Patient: sex M, age 68
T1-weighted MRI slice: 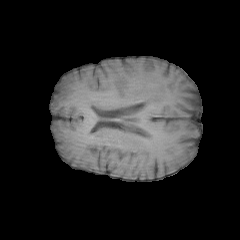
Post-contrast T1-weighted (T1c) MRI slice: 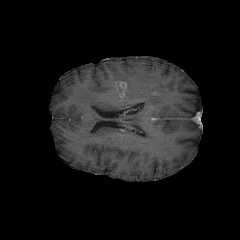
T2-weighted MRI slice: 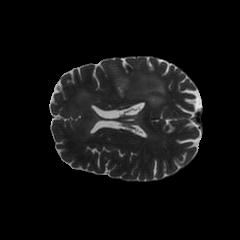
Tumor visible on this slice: yes
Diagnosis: Glioblastoma, IDH-wildtype
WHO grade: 4